Question: i want tool for to generate DB diagram below, i need to generate particular db tables structure like below,

how can i do that?...is there any free tool or application is available for that. i already tried navicat8lite_ora_en and HeidiSQL. but i can't make it work.
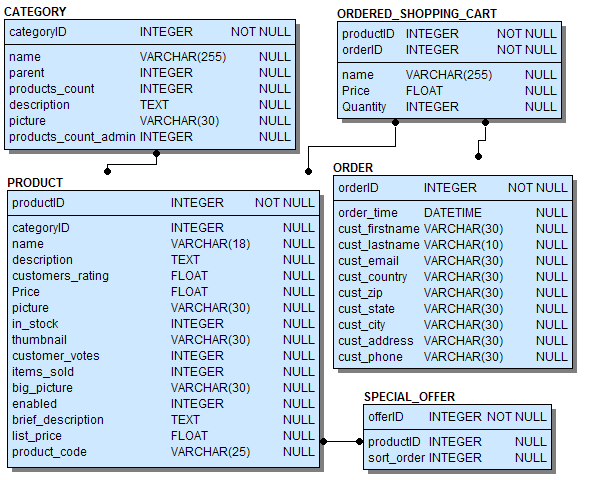
Answer: <URL> will reverse engineer and engineer scripts for you. Output will be similar to what you have above, but not identical.